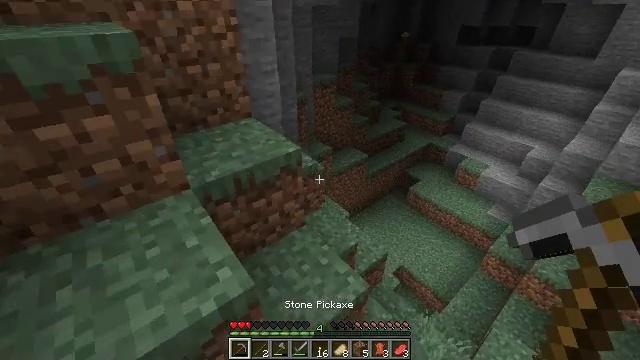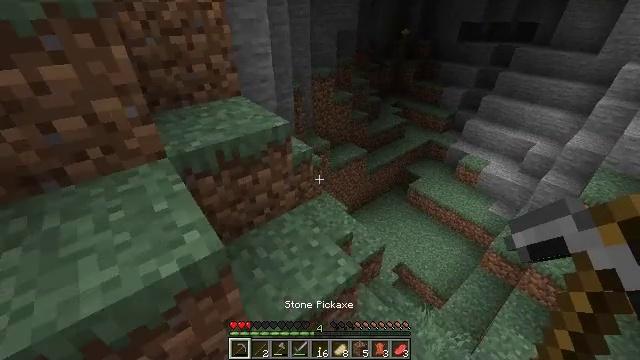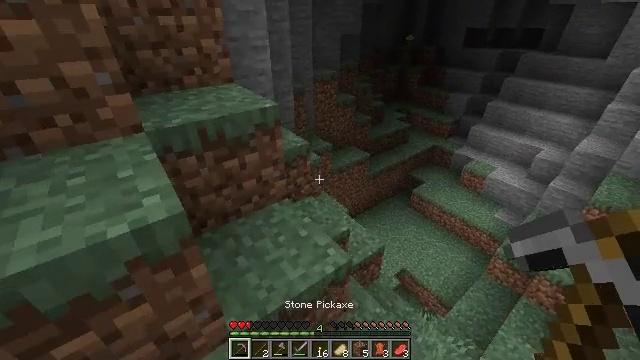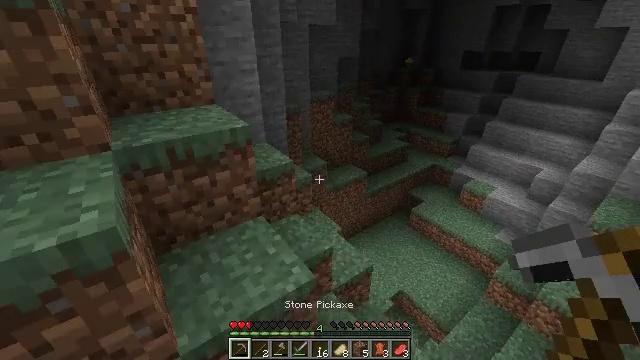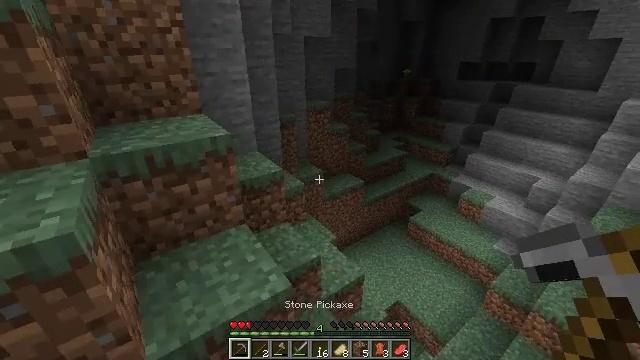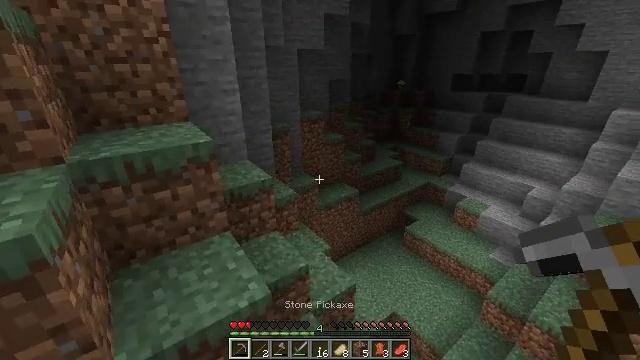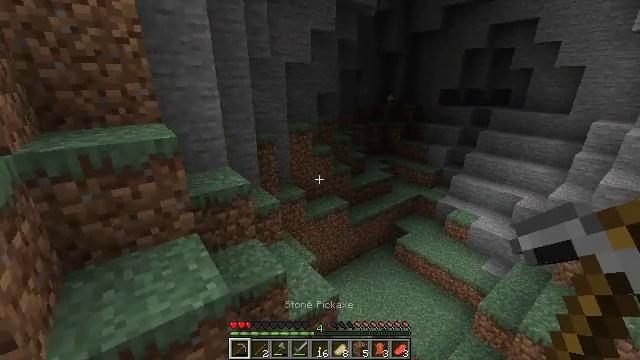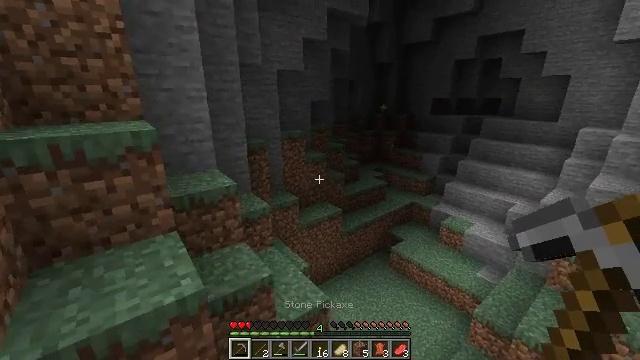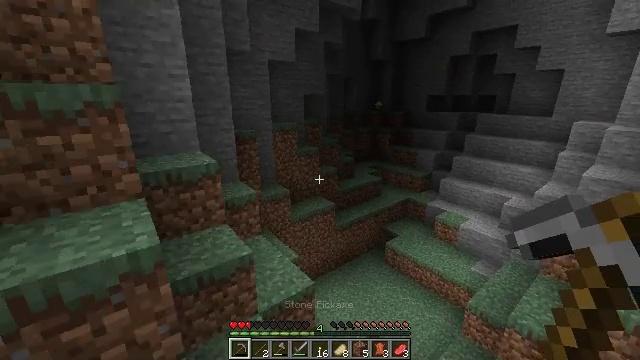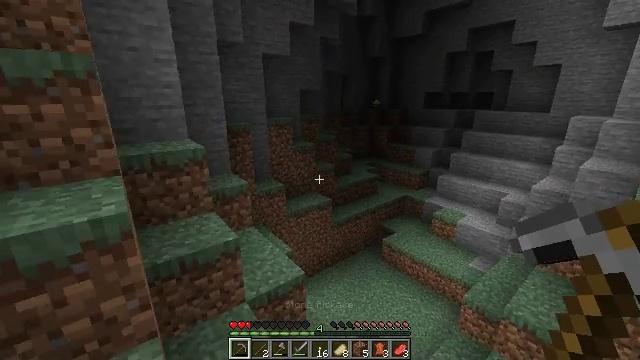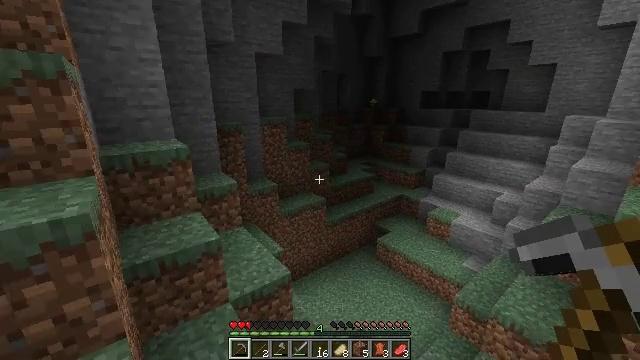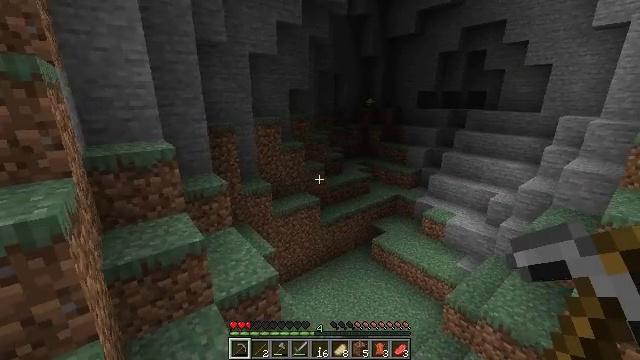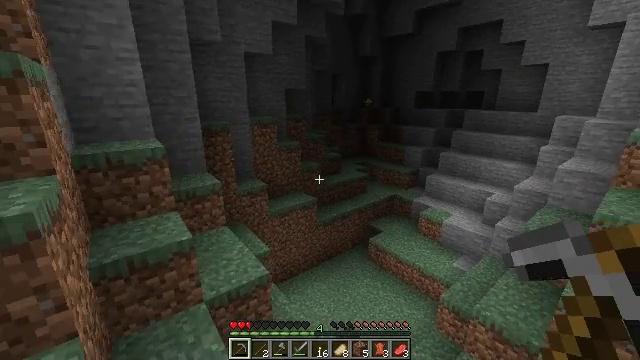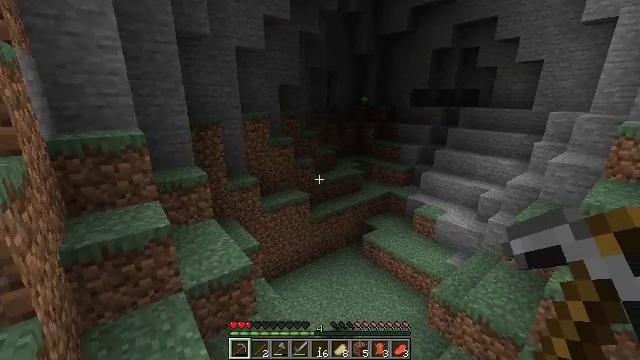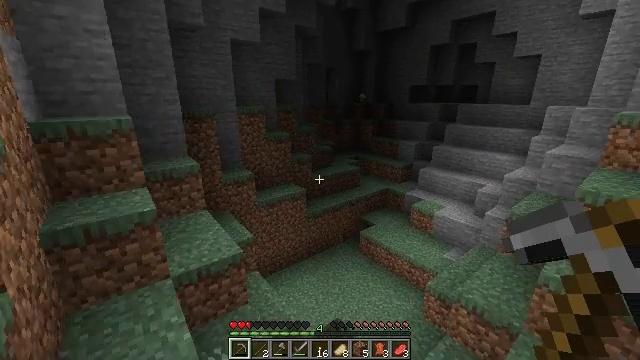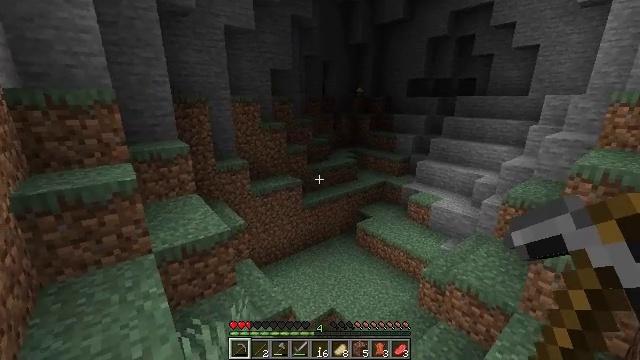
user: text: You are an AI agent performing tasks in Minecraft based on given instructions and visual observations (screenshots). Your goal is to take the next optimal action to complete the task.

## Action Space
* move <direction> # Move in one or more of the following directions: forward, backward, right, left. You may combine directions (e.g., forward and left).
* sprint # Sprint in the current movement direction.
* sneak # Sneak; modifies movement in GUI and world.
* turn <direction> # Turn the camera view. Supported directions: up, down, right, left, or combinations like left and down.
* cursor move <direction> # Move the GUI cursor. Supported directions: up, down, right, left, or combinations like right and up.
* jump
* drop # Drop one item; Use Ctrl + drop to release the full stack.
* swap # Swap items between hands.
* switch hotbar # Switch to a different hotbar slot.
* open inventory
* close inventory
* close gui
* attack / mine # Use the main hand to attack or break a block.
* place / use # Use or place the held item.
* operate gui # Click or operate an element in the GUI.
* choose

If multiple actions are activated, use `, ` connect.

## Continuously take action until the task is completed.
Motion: motion action
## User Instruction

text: Mine the dandelion from the ground.
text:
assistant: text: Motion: move right
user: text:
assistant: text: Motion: move right, turn left and up
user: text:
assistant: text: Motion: move right, turn left and up
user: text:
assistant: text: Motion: move right, turn up
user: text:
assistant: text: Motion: move right, turn up
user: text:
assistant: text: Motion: move right, turn right and up
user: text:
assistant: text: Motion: move right, turn up
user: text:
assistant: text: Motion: move right
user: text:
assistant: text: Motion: move right
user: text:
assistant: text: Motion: move right
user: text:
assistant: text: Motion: move right
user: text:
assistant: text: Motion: move right
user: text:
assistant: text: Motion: move right
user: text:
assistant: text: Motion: no_op
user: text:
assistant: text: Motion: no_op
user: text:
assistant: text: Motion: no_op
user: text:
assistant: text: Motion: no_op
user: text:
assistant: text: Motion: no_op
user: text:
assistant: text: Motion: no_op
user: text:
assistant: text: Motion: no_op
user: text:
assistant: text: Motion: no_op
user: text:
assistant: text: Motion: no_op
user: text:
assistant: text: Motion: no_op
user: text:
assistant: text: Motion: no_op
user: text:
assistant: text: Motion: no_op
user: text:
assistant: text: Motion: no_op
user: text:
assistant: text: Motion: no_op
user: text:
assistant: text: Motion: no_op
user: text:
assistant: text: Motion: no_op
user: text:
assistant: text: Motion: no_op